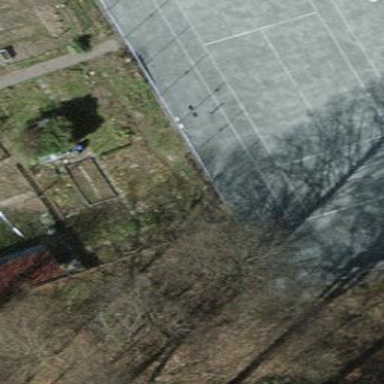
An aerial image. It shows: Tennis court in leisure pitch.